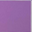
Piece: xx